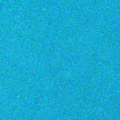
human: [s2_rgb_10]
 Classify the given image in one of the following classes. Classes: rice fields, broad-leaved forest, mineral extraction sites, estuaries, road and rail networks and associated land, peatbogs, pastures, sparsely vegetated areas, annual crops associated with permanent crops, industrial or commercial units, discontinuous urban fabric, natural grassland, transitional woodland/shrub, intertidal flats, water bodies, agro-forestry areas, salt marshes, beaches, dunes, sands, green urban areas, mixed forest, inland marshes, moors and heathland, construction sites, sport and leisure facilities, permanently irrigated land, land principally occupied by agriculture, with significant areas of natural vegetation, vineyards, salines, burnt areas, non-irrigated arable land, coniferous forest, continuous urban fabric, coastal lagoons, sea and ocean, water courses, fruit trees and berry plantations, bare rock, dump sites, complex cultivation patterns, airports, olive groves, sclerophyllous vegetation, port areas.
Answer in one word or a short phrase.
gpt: sea and ocean